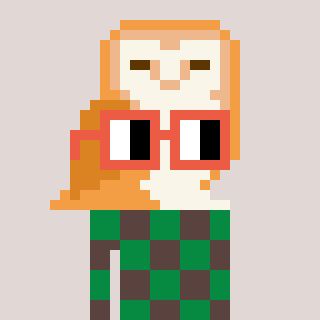
a pixel art character with square orange glasses, a owl-shaped head and a darkbrown-colored body on a warm background